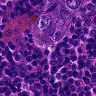
Metastatic tissue present: yes